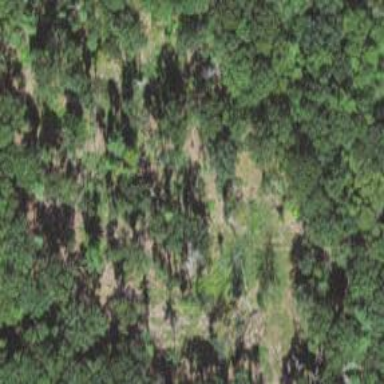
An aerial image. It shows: Woodland with needle-leaved trees.